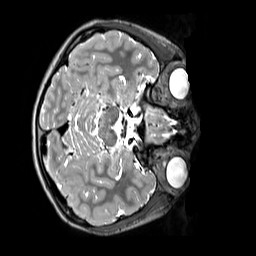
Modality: T2w
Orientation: axial
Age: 9
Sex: male
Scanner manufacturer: siemens
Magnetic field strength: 3 T
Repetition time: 3.2 s
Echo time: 0.408 s